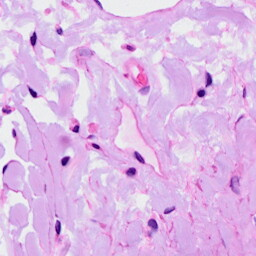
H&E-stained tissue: Ovarian